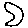
Label: moon